The image shows the envelope spectrum of a rolling-element bearing's vibration signal, with the characteristic fault frequencies (BPFO outer race, BPFI inner race, BSF ball, FTF cage) marked as reference lines. Determine the bearing's health state. Answer with exactly one of: normal, inner_race, outer_race, ball.
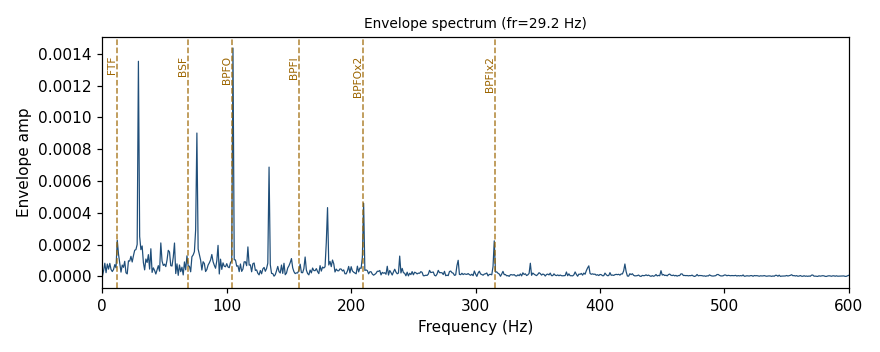
Answer: outer_race